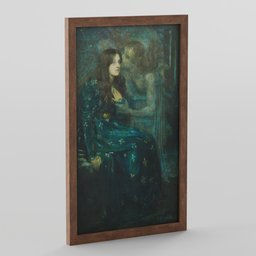
Label: decoration